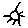
Label: sun